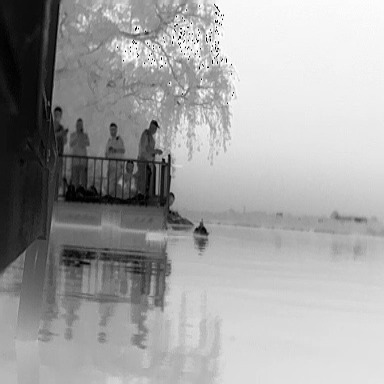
There are two objects shown in the infrared image, including a canoe, and a warship.